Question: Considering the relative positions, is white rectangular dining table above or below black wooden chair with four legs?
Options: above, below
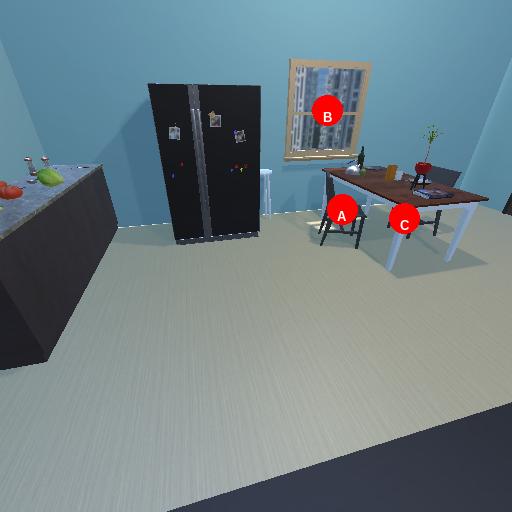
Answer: above